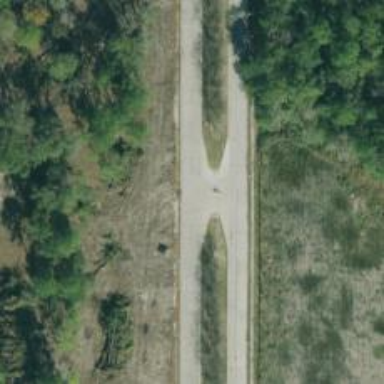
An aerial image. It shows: Secondary link road.